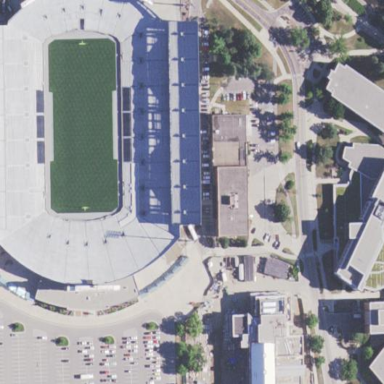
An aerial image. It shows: Stadium used for American football matches.